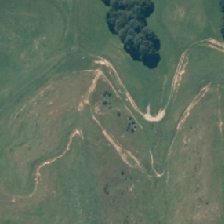
Land cover: low_producing_grassland